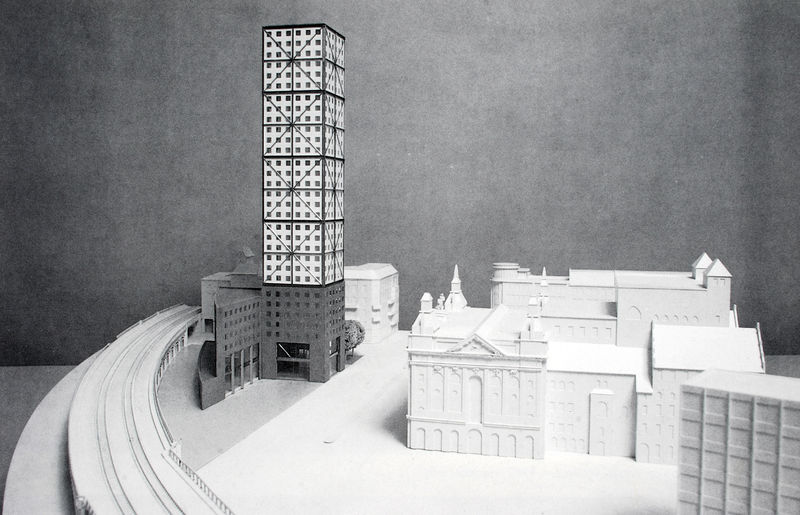
Titel: Modellansicht
Künstler: Josef Paul Kleihues
Standort: Berlin
Institution: Hochhaus Kantdreieck
Schlagwörter: weiß, stadt, fenster, grau, schwarz, strasse, tür, anlage, dach, gebäude, haus, weg, alt, architektur, häuser, kirche, turm, modell, fassade, türen, dächer, giebel, fabrik, foto, fotografie, photographie, türme, neu, photo, urban, schienen, urbanistik, hochhaus, aut0bahn